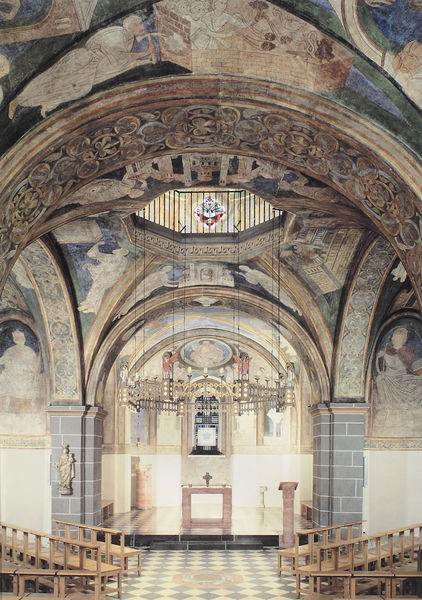
Titel: Wand- und Gewölbemalerei in der Doppelkapelle von Schwarzrheindorf
Standort: Bonn, Schwarzrheindorf, Doppelkapelle St. Klemens und Maria (EU - D - NRW)
Schlagwörter: gemälde, fenster, lichter, pfeiler, stühle, säulen, gebäude, malerei, ornament, stein, innenraum, kirche, figur, decke, innen, skulptur, farbig, bogen, kuppel, ornamente, verzierung, wandmalerei, kerze, kerzen, kronleuchter, leuchter, geländer, galerie, foto, bögen, gewölbe, kreuz, schlicht, altar, bänke, kerzenleuchter, kirchenbänke, hammer, apsis, fresken, chor, kapelle, deckengemälde, fresko, streben, oktogon, achteck, deckenmalerei, zentralbau, zentralraum, saalkirche, kreuzbau, kreuzkirche